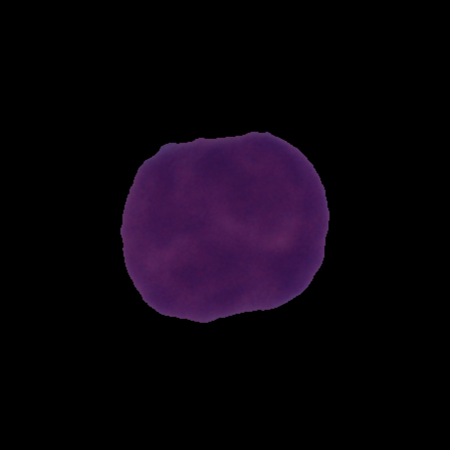
Label: cancer